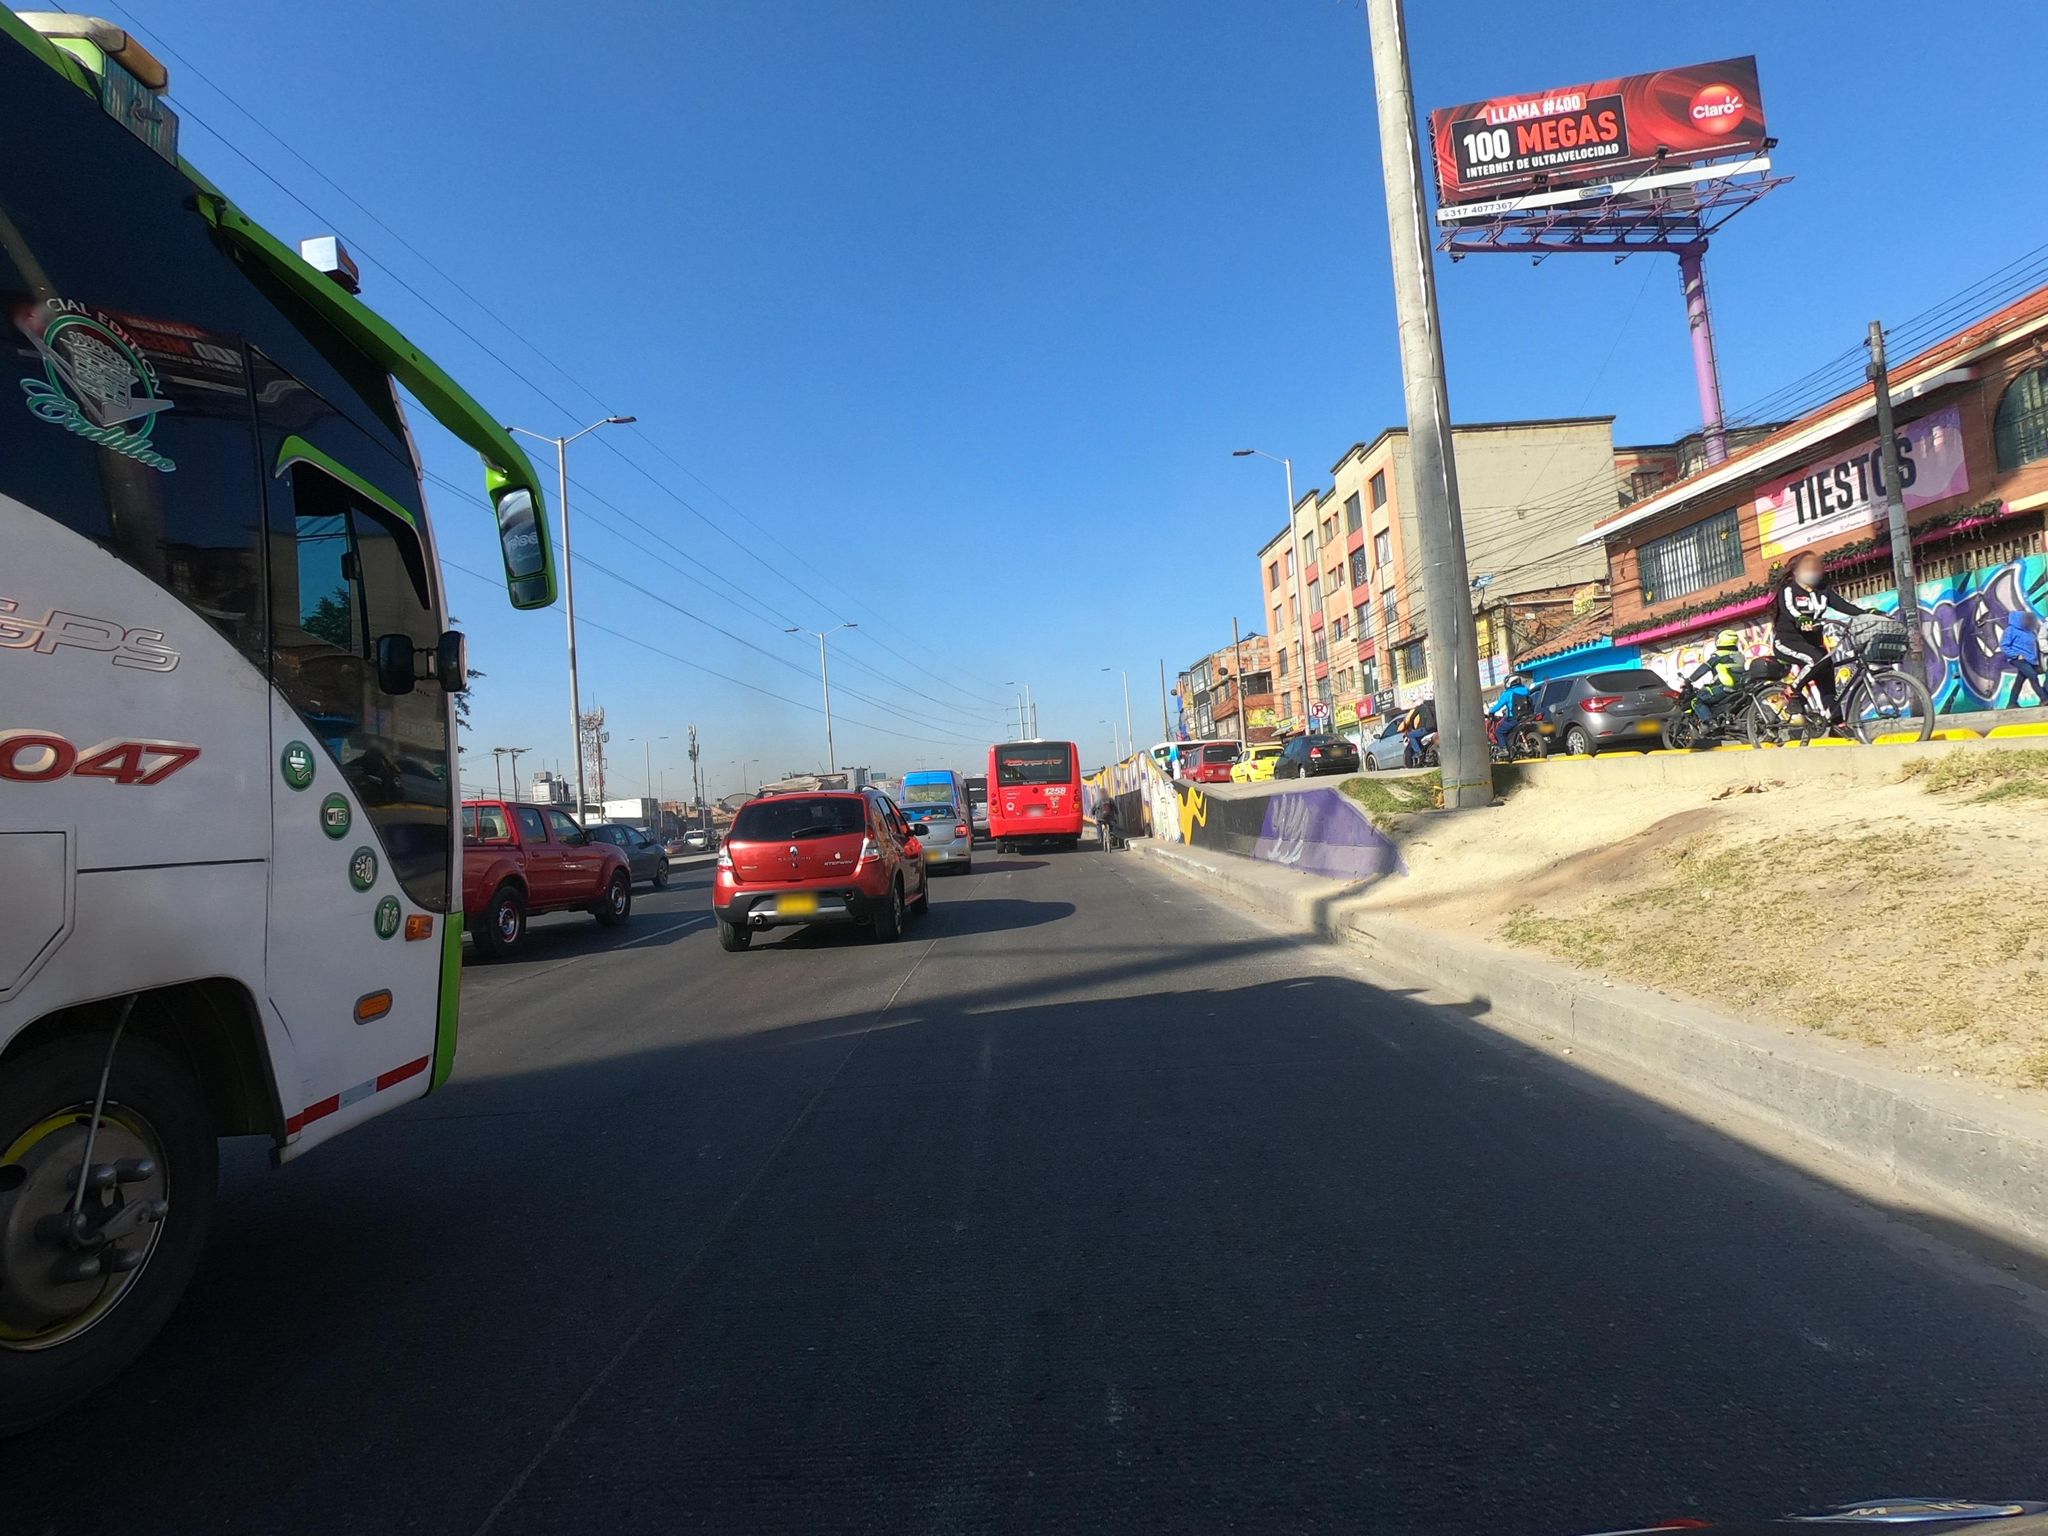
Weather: clear
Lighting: day
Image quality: good
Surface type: driving surface
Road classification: trunk_link
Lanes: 1
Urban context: urban centre
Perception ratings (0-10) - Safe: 1.44, Lively: 2.36, Beautiful: 6.05, Boring: 3.42, Depressing: 9.5, Wealthy: 1.1